Interaction volume radius: 5 \u00c5
Interaction volume height: 40 \u00c5
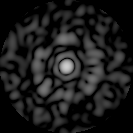
Disorder parameter: 0.797